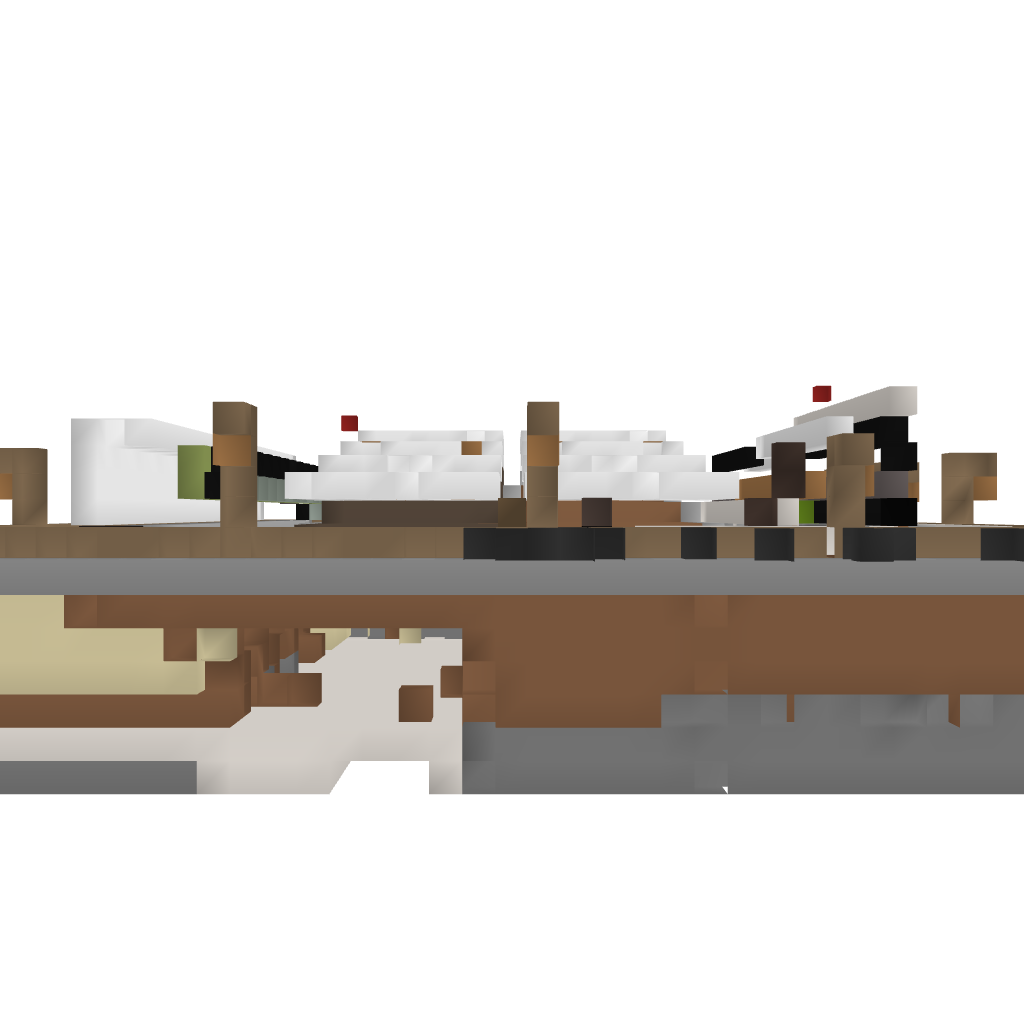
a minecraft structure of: Automatic Farm